Field crop: maize
Growth stage: 1
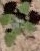
Species: chenopodium